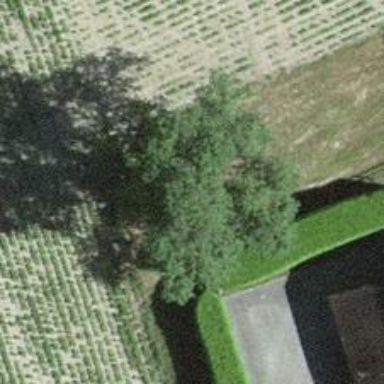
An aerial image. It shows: Beautiful tree in nature.